Question: I have created a custom 'TextView' with an X button, whose visibility are set to GONE when the button is clicked. Now I want to get the number of visible 'TextViews' in the 'LinearLayout'. Currently, I am getting the count of total TextViews inserted rather than the visible ones.
When I have 2 TextViews, getChildCount() gives 2
but if I delete one 'TextView' by clicking the X button, it still gives me 2. Why is this happening?
I have created something like this:

The X here is a button whose onClick() will set the visibility of both 'TextView' and the 'Button' to GONE.
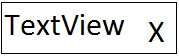
Answer: > how can I get the count of the visible children?
Well for that you need to iterate over the children of the view/layout and check the visibility. It is a simple loop:
'''
// untested/pseudocode
int visibleChildren = 0;
for (int i = 0; i < layout.getChildCount(); i++) {
if (layout.getChildAt(i).getVisibility() == View.VISIBLE) {
visibleChildren++;
}
}
'''